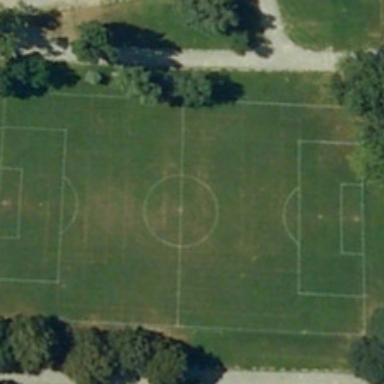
Some sparse green trees are around a playground .